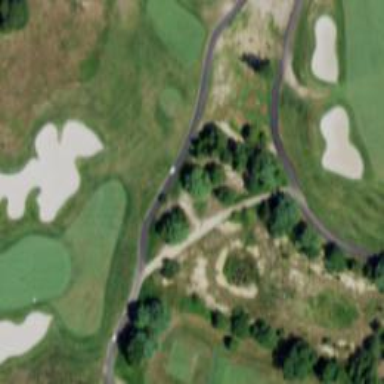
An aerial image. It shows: Sand bunker on golf course.